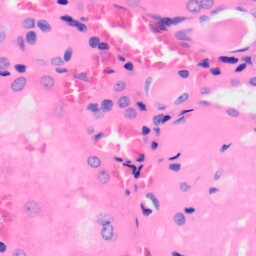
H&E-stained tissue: Kidney